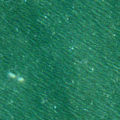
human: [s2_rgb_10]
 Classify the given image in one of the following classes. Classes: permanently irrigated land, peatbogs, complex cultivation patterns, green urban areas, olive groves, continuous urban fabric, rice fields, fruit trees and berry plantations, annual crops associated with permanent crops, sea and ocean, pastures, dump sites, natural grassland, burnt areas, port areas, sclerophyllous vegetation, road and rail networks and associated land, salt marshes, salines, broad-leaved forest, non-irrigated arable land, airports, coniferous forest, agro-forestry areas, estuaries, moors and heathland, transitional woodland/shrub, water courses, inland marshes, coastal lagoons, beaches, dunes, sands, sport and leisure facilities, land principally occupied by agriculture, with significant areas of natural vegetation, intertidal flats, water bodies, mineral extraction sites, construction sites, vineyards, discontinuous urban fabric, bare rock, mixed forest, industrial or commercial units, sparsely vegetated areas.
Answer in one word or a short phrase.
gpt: sea and ocean